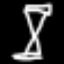
Label: hourglass